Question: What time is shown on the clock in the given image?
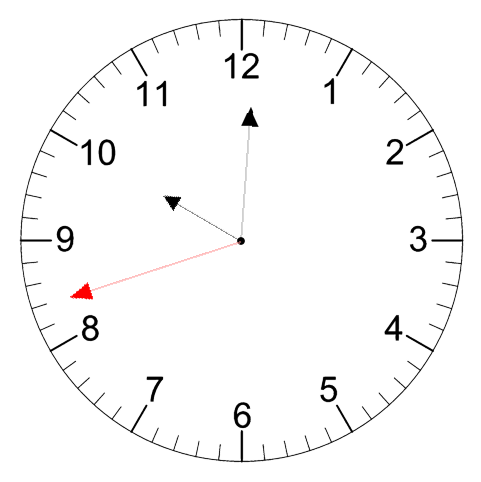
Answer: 10:00:42